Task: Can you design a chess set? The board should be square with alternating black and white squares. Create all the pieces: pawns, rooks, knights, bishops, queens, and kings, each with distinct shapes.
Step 2644:
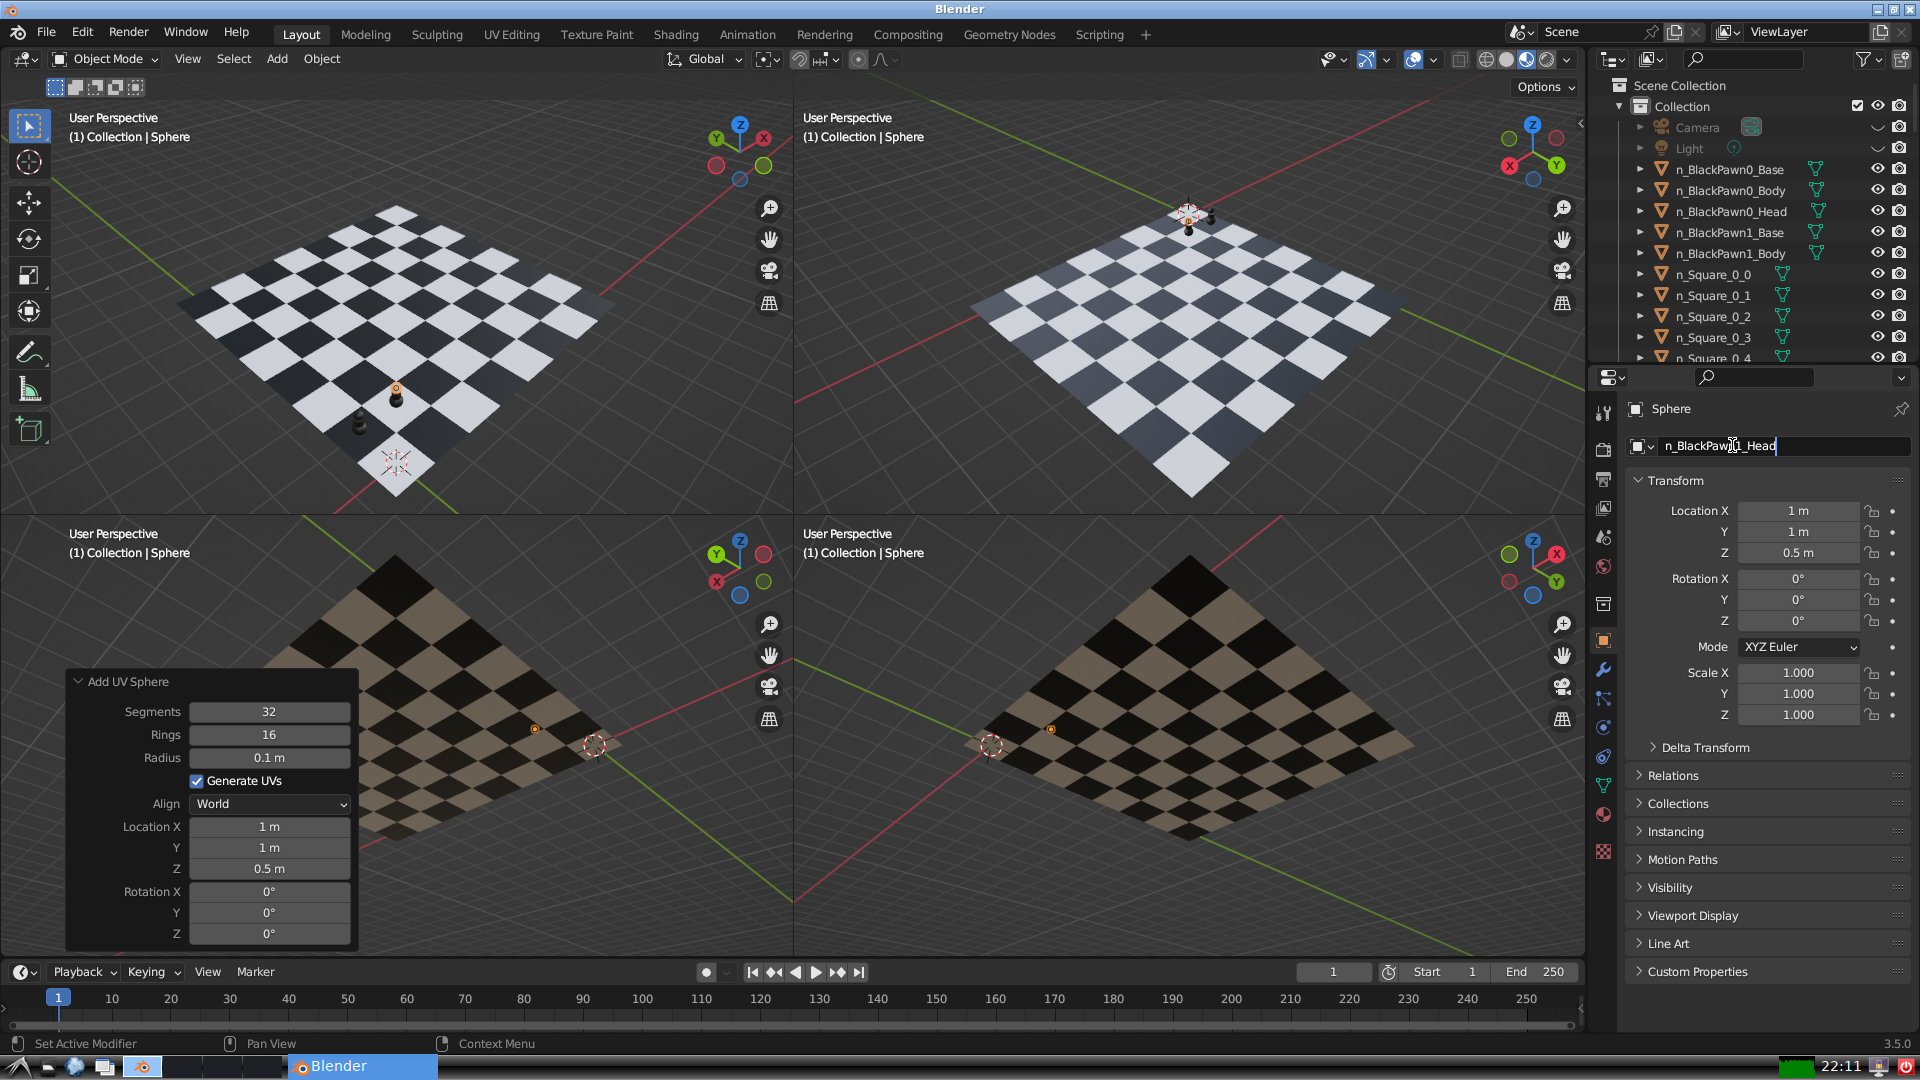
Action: {"key_press": ['Return']}